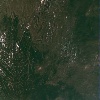
Label: land